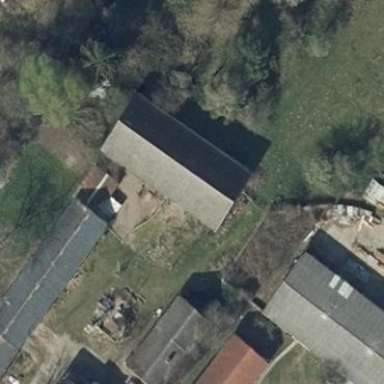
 oriented along the structure. The roof is painted grey."